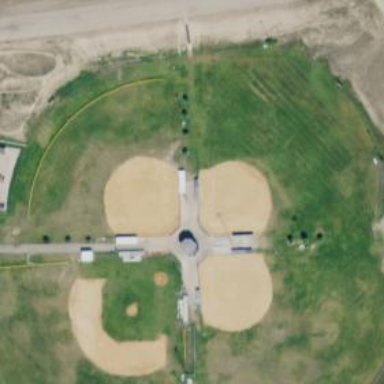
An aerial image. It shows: Softball pitch for leisure sports.